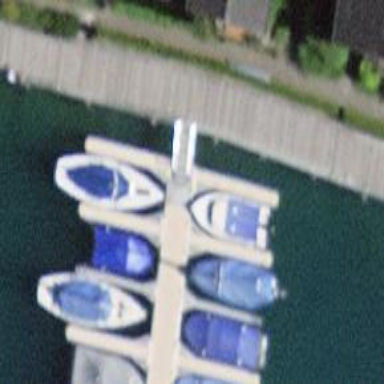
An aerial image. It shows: Man-made pier.